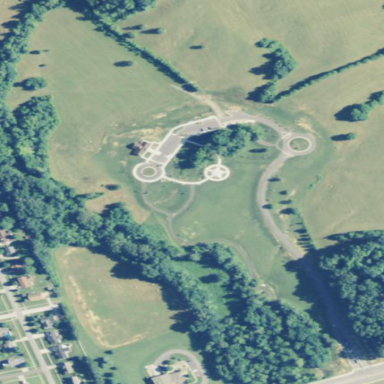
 and significant monuments such as the Elizabethtown Veterans Tribute and Vietnam Veterans Memorial Wall."